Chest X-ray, PA view. Patient: 39 years old, sex M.
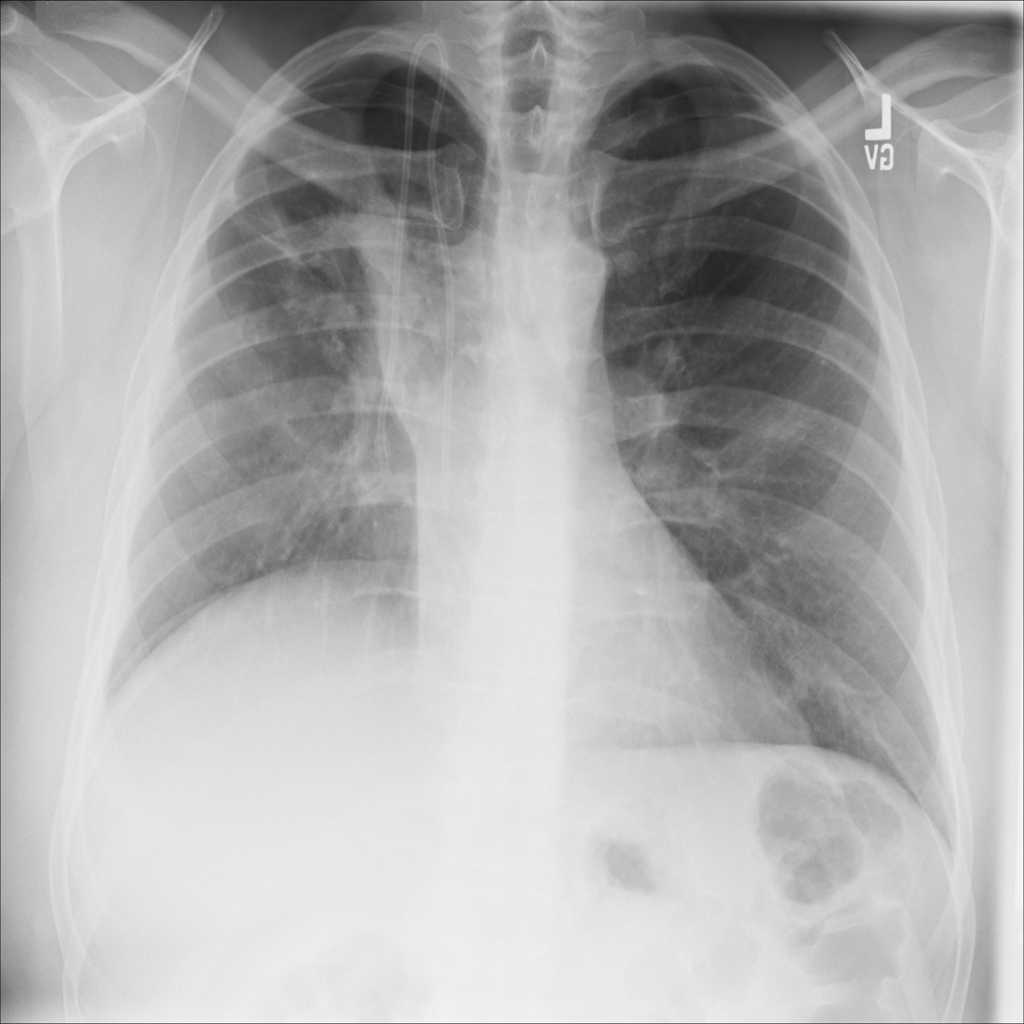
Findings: Atelectasis, Mass